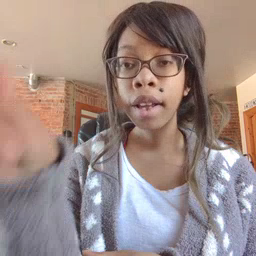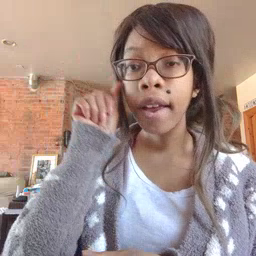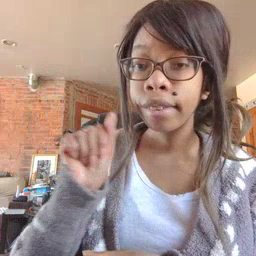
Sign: aunt